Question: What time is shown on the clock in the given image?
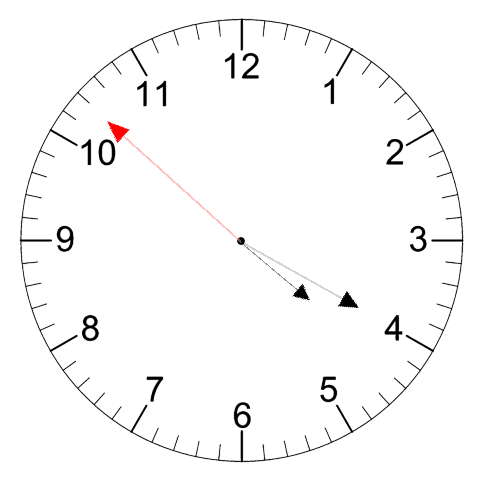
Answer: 04:19:52